Question: Highcharts is truncating an x-axis label on a bullet chart. I want to prevent this happening and always show the full text without shortening.

I have tried
'''
.highcharts-container { overflow: visible !important; }
.highcharts-axis-labels text
{
overflow: visible !important;
}
'''
but it seems like the SVG is doing the truncation and ellipsis, not CSS as you can tell by seeing the rendered markup.
'''
<text x="<PHONE>" style="color: rgb(96, 96, 96); cursor: default; font-size: 9px; padding: 0px; fill: rgb(96, 96, 96);" text-anchor="middle" transform="translate(0,0)" y="32" opacity="1">
<tspan>47...</tspan>
<title>47.5k</title>
</text>
'''
I have tried adding the following property in the javascript:
'''
labels: {
autoRotation: false,
style: {
width: '200px',
'min-width': '200px'
},
'''
But it does not work. How can I prevent highcharts from truncating the label text?
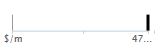
Answer: Set proper styles for that labels, see <URL>.
Example:
'''
xAxis: {
labels: {
style: {
textOverflow: 'none'
}
}
}
'''